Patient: sex M, age 66
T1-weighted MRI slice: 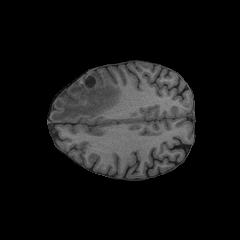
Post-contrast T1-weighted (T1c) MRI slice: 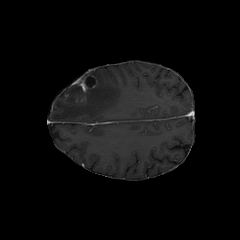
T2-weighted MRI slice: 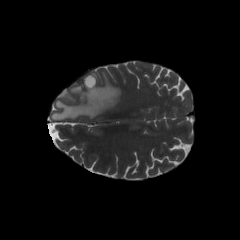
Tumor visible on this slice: yes
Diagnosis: Glioblastoma, IDH-wildtype
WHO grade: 4